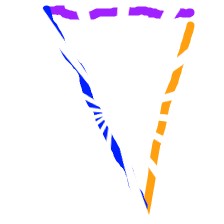
Shape: triangle